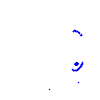
Particle: kaon